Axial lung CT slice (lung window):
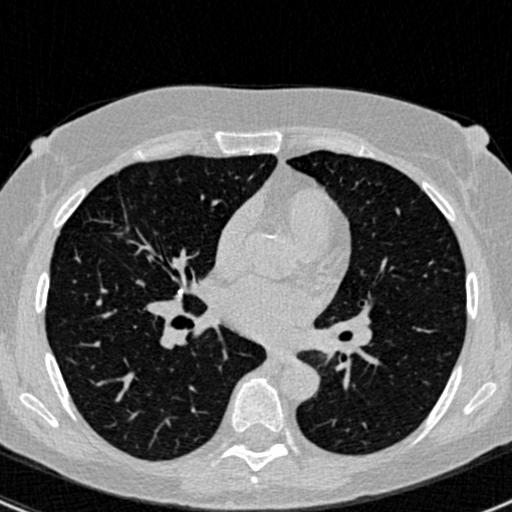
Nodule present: no